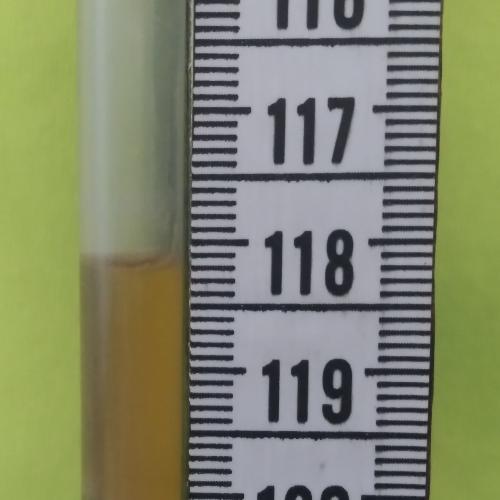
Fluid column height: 118.2 cm